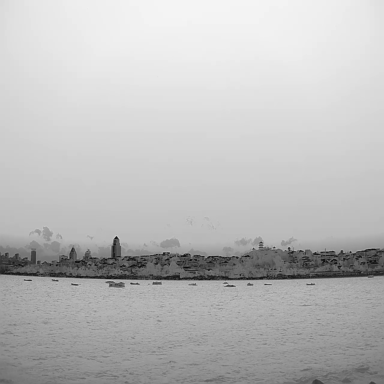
There are ten bulk_carriers in the infrared image.